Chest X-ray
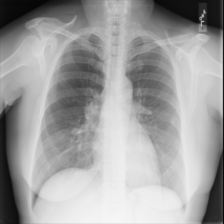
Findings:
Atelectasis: negative
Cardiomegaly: negative
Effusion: negative
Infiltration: negative
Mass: positive
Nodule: positive
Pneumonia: negative
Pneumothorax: negative
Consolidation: negative
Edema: negative
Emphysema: negative
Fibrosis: negative
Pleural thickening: negative
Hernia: negative